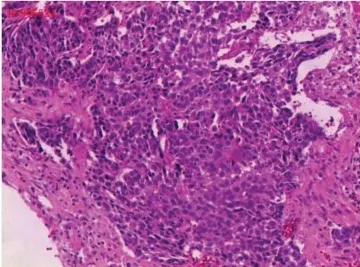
Pathological and 90-gene expression assay results of case 3. (A) The pathological diagnosis of the resected specimens was metastatic poorly differentiated carcinoma. Immunohistochemistry staining: CK-pan, Ki-67, P63, P40 were positive respectively.
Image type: pathology (immunostaining)